Question: Im trying to create a app but it wont all fit on the screen. I have tried to use Scroll View amongst other things and just cant seem to get it right. Do I need a table and make the table scrollable? When I use Scroll View it seems to make it a linear layout but Im using a relative layout? None of the other answers on here seem to work.
as you can see its quite cramped

'''
<?xml version="1.0" encoding="utf-8"?>
<RelativeLayout xmlns:android="http://schemas.android.com/apk/res/android"
xmlns:tools="http://schemas.android.com/tools"
android:layout_width="fill_parent"
android:layout_height="fill_parent"
android:background="@drawable/black_white"
android:orientation="vertical" >
<Button
android:id="@+id/North"
style="?android:attr/buttonStyleSmall"
android:layout_width="wrap_content"
android:layout_height="wrap_content"
android:layout_alignParentLeft="true"
android:layout_alignParentTop="true"
android:background="@android:color/black"
android:text="North"
android:textColor="@android:color/white" />
<Button
android:id="@+id/East"
style="?android:attr/buttonStyleSmall"
android:layout_width="wrap_content"
android:layout_height="wrap_content"
android:layout_alignParentTop="true"
android:layout_toRightOf="@+id/North"
android:background="@android:color/black"
android:text="East"
android:textColor="@android:color/white" />
<Button
android:id="@+id/South"
style="?android:attr/buttonStyleSmall"
android:layout_width="wrap_content"
android:layout_height="wrap_content"
android:layout_above="@+id/address"
android:layout_alignParentRight="true"
android:background="@android:color/black"
android:text="South"
android:textColor="@android:color/white" />
<Button
android:id="@+id/West"
style="?android:attr/buttonStyleSmall"
android:layout_width="wrap_content"
android:layout_height="wrap_content"
android:layout_above="@+id/address"
android:layout_toLeftOf="@+id/South"
android:background="@android:color/black"
android:text="West"
android:textColor="@android:color/white" />
<CheckedTextView
android:id="@+id/address"
android:layout_width="fill_parent"
android:layout_height="wrap_content"
android:layout_alignParentLeft="true"
android:layout_alignParentRight="true"
android:layout_below="@+id/North"
android:background="@android:color/black"
android:text="Address"
android:textColor="@android:color/white" />
<Button
android:id="@+id/Button01"
android:layout_width="wrap_content"
android:layout_height="wrap_content"
android:layout_alignParentBottom="true"
android:layout_alignParentRight="true"
android:layout_toRightOf="@+id/East"
android:background="@android:color/black"
android:gravity="center_vertical|center_horizontal"
android:text="Visit Website"
android:textColor="@android:color/white" />
<EditText
android:id="@+id/editText1"
android:layout_width="wrap_content"
android:layout_height="wrap_content"
android:layout_alignParentLeft="true"
android:layout_below="@+id/address"
android:ems="10"
android:inputType="textMultiLine"
android:text="address" >
<requestFocus />
</EditText>
<Button
android:id="@+id/button1"
android:layout_width="wrap_content"
android:layout_height="wrap_content"
android:layout_alignParentRight="true"
android:layout_below="@+id/editText1"
android:layout_toRightOf="@+id/East"
android:background="@android:color/black"
android:gravity="center_vertical|center_horizontal"
android:text="Map &amp; Directions"
android:textColor="@android:color/white" />
<CheckedTextView
android:id="@+id/CheckedTextView01"
android:layout_width="fill_parent"
android:layout_height="wrap_content"
android:layout_alignParentLeft="true"
android:layout_below="@+id/button1"
android:layout_marginTop="14dp"
android:background="@android:color/black"
android:text="Phone"
android:textColor="@android:color/white" />
<ImageView
android:id="@+id/imageView2"
android:layout_width="wrap_content"
android:layout_height="wrap_content"
android:layout_below="@+id/CheckedTextView01"
android:layout_marginTop="20dp"
android:layout_toLeftOf="@+id/East"
android:src="@drawable/aphone" />
<EditText
android:id="@+id/editText2"
style="?android:attr/buttonStyleSmall"
android:layout_width="wrap_content"
android:layout_height="wrap_content"
android:layout_alignParentRight="true"
android:layout_alignTop="@+id/imageView2"
android:layout_toRightOf="@+id/East"
android:background="@android:color/black"
android:ems="10"
android:gravity="center_vertical|center_horizontal"
android:hint="Call Us"
android:inputType="phone"
android:text="<PHONE>"
android:textColor="@android:color/white" />
<CheckedTextView
android:id="@+id/CheckedTextView02"
android:layout_width="fill_parent"
android:layout_height="wrap_content"
android:layout_alignParentLeft="true"
android:layout_below="@+id/editText2"
android:layout_marginTop="15dp"
android:background="@android:color/black"
android:text="E-Mail"
android:textColor="@android:color/white" />
<ImageView
android:id="@+id/imageView3"
android:layout_width="wrap_content"
android:layout_height="wrap_content"
android:layout_alignLeft="@+id/imageView2"
android:layout_below="@+id/CheckedTextView02"
android:layout_marginTop="17dp"
android:src="@drawable/themail" />
<Button
android:id="@+id/button2"
android:layout_width="wrap_content"
android:layout_height="wrap_content"
android:layout_alignLeft="@+id/editText2"
android:layout_alignParentRight="true"
android:layout_alignTop="@+id/imageView3"
android:background="@android:color/black"
android:gravity="center_vertical|center_horizontal"
android:text="Send Message"
android:textColor="@android:color/white" />
<CheckedTextView
android:id="@+id/CheckedTextView03"
android:layout_width="fill_parent"
android:layout_height="wrap_content"
android:layout_above="@+id/Button01"
android:layout_alignParentLeft="true"
android:background="@android:color/black"
android:text="Website"
android:textColor="@android:color/white" />
<ImageView
android:id="@+id/imageView1"
android:layout_width="wrap_content"
android:layout_height="wrap_content"
android:layout_alignLeft="@+id/imageView2"
android:layout_alignTop="@+id/button1"
android:src="@drawable/mapicon" />
</RelativeLayout>
'''
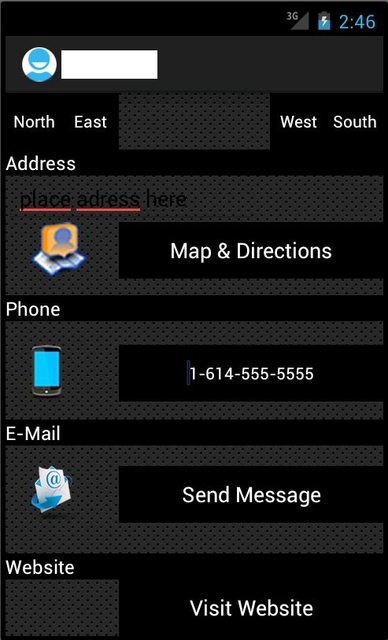
Answer: Put your RelativeLayout inside a scrollview
'''
<?xml version="1.0" encoding="utf-8"?>
<ScrollView xmlns:android="http://schemas.android.com/apk/res/android"
android:layout_width="fill_parent"
android:layout_height="fill_parent"
android:fillViewport="true" >
<RelativeLayout
android:layout_width="match_parent"
android:layout_height="match_parent"
android:background="@drawable/black_white"
android:orientation="vertical" >
put your other stuff here
.
.
.
</RelativeLayout>
</ScrollView>
'''